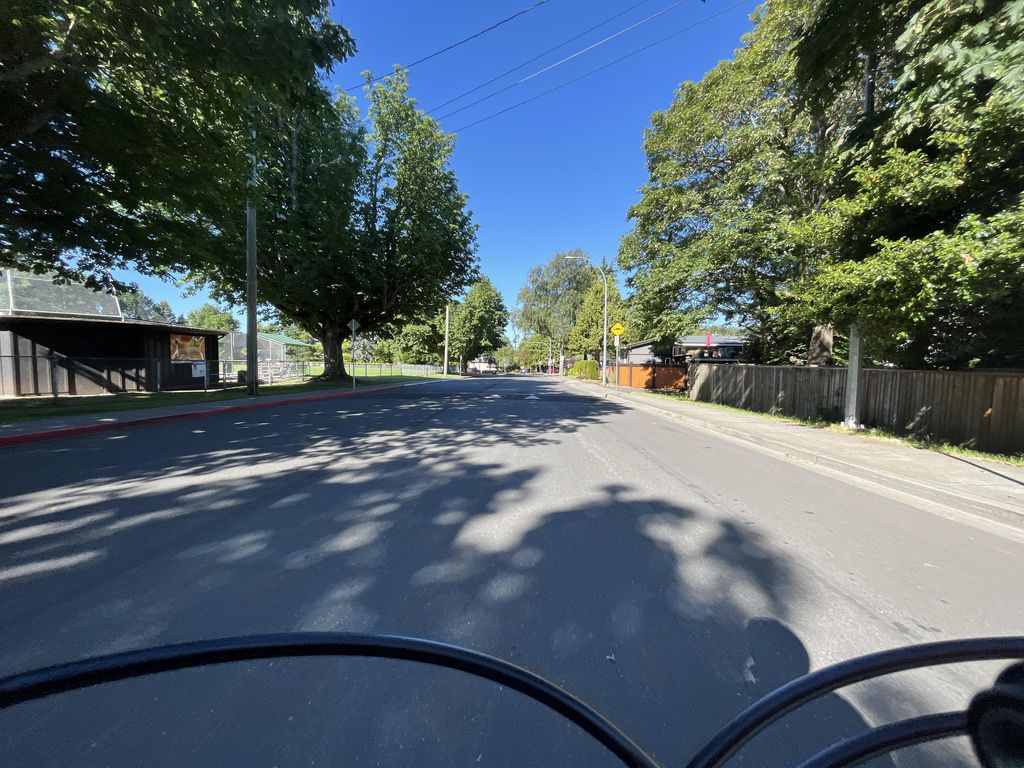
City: victoria